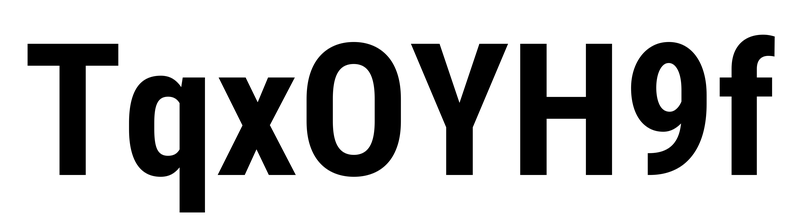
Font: Roboto_Condensed_Bold